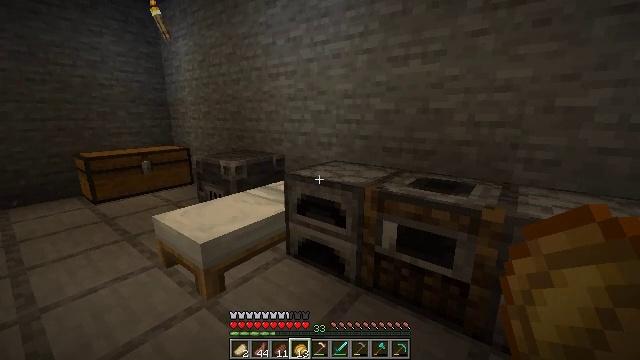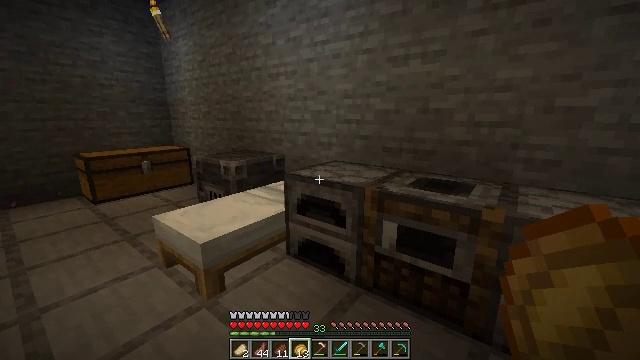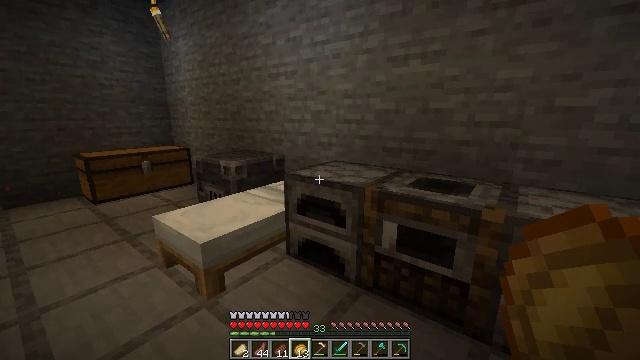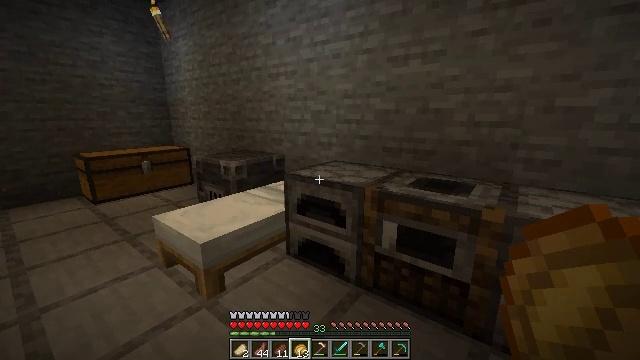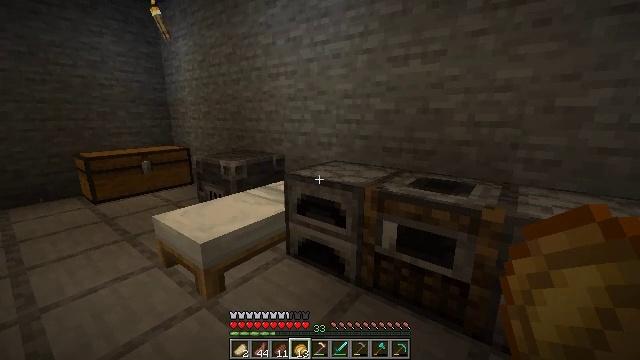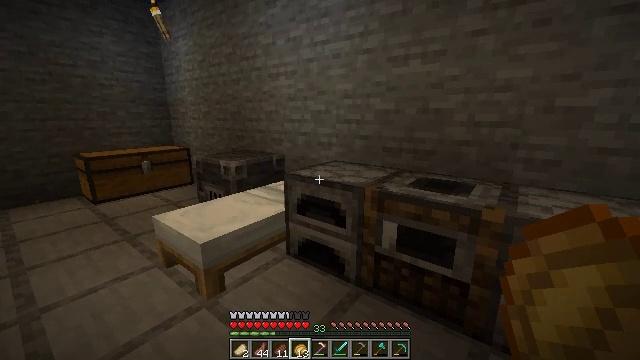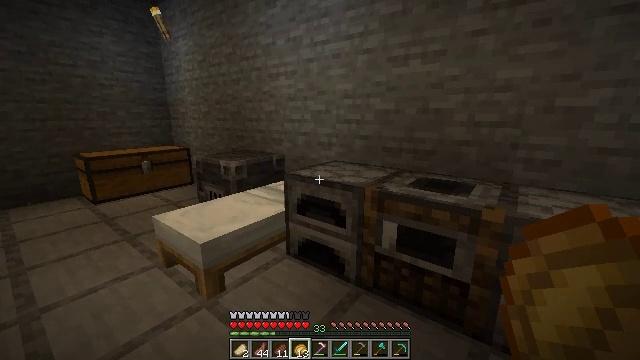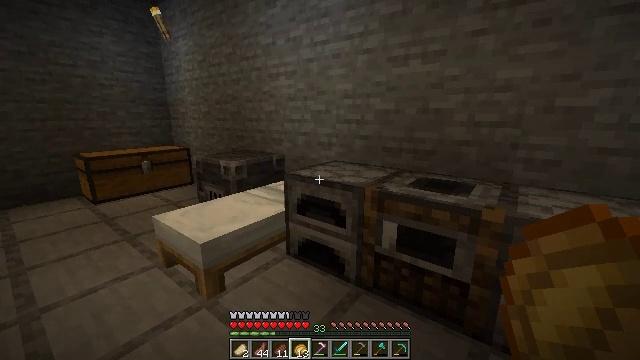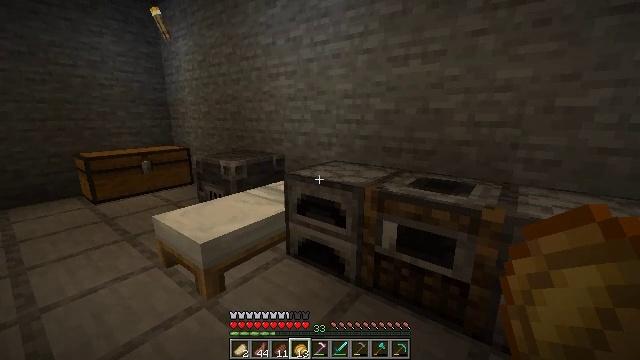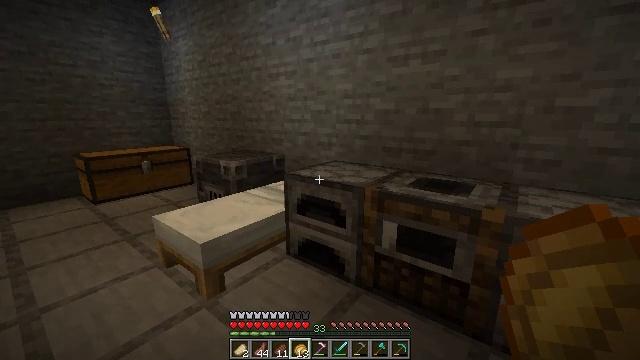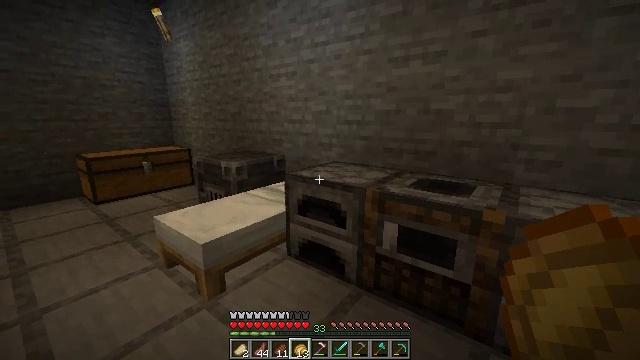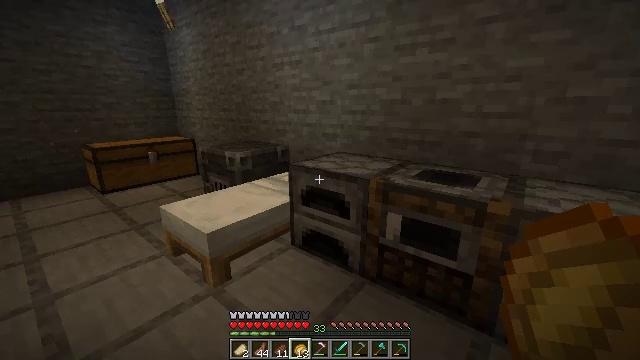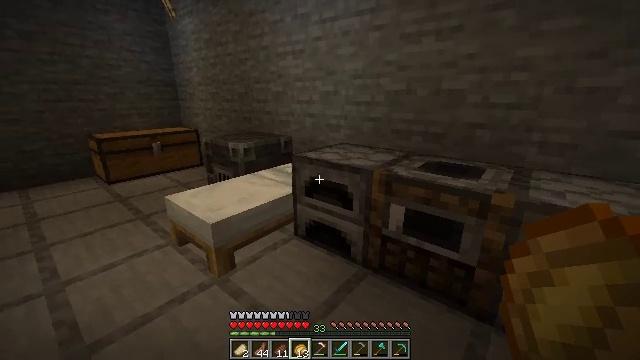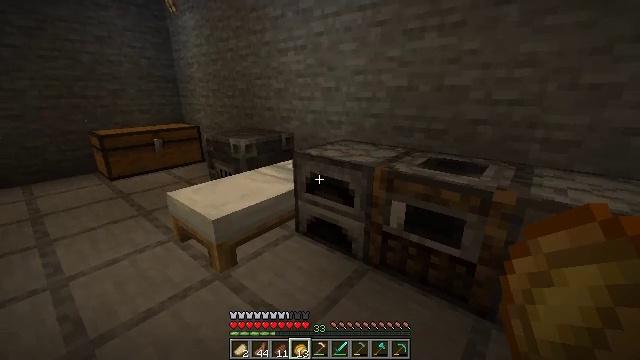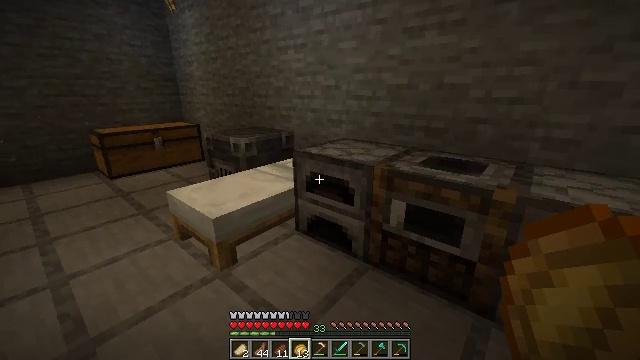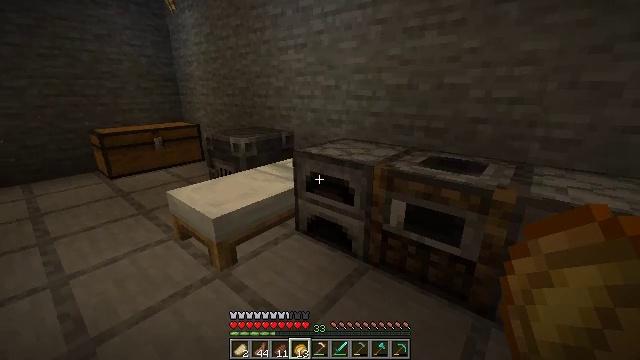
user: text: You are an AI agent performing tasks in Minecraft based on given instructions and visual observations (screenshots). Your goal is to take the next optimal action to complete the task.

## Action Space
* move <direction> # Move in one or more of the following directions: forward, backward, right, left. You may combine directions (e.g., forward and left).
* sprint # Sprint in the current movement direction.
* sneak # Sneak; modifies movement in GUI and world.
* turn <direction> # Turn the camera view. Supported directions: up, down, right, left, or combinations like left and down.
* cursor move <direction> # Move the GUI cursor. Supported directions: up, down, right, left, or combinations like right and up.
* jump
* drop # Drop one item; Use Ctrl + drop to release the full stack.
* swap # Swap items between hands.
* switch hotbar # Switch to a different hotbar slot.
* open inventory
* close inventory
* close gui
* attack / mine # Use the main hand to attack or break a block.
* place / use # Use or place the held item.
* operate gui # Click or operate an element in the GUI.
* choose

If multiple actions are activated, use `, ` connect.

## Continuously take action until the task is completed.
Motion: motion action
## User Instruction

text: Collect carrots by breaking the crop.
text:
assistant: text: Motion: no_op
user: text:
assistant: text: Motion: no_op
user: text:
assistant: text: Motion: no_op
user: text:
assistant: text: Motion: no_op
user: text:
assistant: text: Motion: no_op
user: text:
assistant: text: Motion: no_op
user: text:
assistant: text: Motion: no_op
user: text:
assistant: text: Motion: no_op
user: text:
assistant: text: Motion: no_op
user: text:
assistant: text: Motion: no_op
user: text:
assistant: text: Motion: turn down
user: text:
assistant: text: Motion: turn down
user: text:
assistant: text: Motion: no_op
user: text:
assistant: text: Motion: no_op
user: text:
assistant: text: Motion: no_op
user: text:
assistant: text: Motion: no_op
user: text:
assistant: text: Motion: no_op
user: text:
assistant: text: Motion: no_op
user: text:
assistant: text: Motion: no_op
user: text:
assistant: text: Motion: turn left
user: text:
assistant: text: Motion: turn left
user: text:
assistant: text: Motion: turn left
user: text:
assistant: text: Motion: no_op
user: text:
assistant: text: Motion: turn left
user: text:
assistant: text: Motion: no_op
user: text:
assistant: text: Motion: no_op
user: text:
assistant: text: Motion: no_op
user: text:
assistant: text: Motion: no_op
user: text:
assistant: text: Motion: use / place
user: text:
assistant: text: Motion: use / place